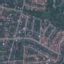
Land use / land cover: Residential